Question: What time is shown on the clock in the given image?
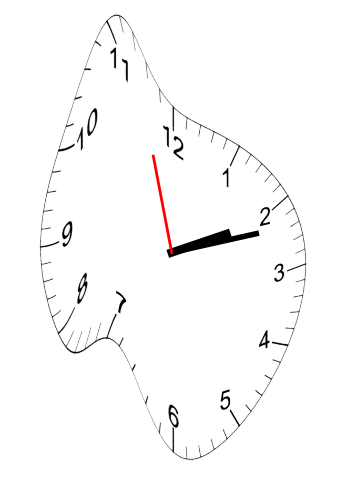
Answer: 02:11:57